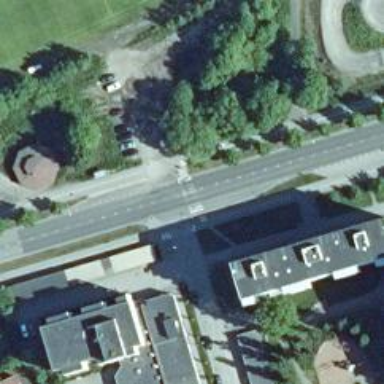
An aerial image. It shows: Asphalt cycleway with crossing.